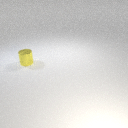
small yellow metal cylinder